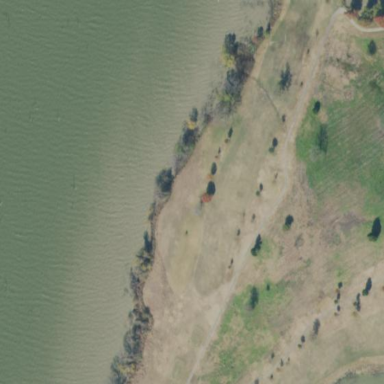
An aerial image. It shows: Water hazard on golf course.